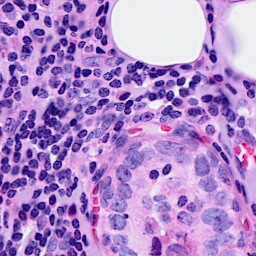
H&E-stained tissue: Breast